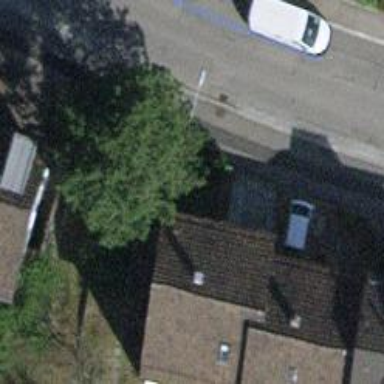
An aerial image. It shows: Terrace building.